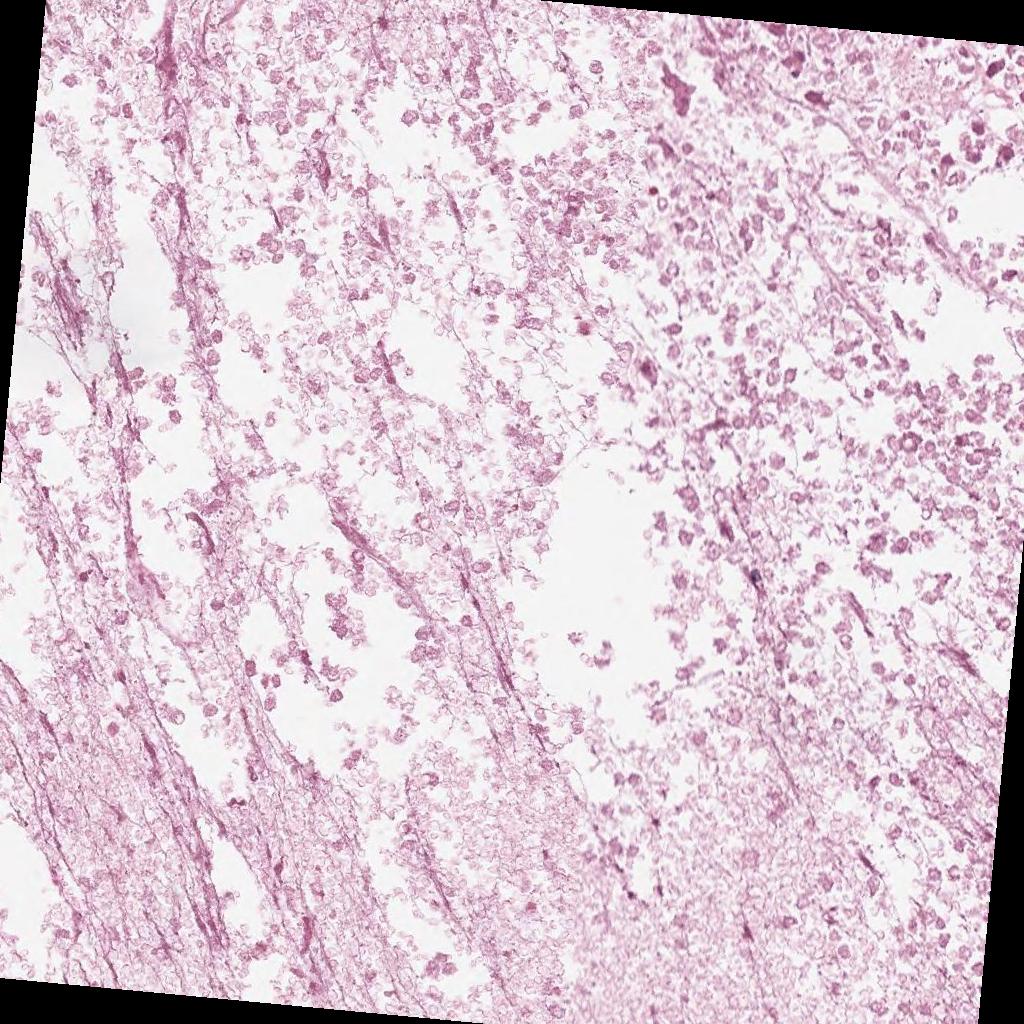
Label: Non-Viable-Tumor